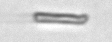
Label: fiber